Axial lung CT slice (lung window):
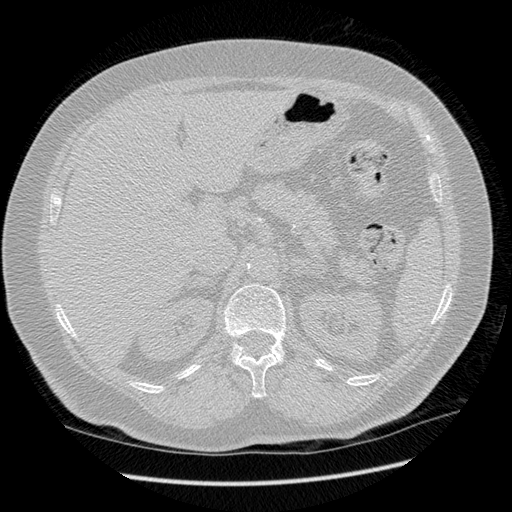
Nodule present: no